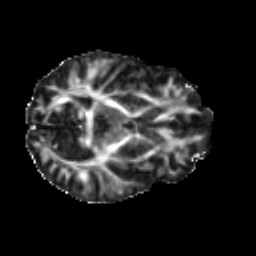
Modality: FA
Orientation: axial
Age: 38
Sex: female
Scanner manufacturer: ge
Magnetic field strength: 3 T
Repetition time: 7.8 s
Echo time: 0.0608 s